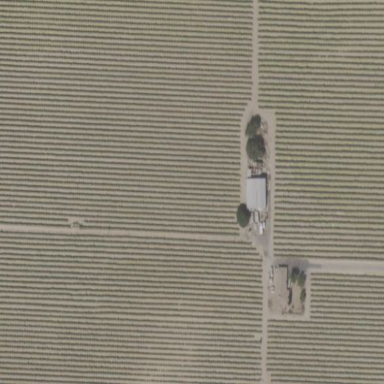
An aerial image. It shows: Beautiful vineyard in the countryside.